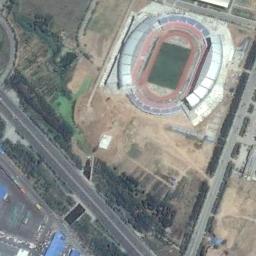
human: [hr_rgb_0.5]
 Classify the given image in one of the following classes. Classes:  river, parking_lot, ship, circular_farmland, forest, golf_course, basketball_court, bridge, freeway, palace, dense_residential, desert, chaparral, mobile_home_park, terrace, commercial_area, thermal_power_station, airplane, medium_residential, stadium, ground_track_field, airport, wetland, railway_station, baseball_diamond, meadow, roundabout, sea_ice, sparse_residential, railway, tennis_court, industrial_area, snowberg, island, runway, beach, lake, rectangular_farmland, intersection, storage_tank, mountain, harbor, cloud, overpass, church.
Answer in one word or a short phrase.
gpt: stadium